【题型】解答题　【知识点】解析几何　【难度】medium
已知双曲线 $C: x^2 - y^2 = 1$，过点 $T(t,0)$ 作直线 $l$ 和曲线 $C$ 交于 $A,B$ 两点。}

(1) 求双曲线 $C$ 的渐近线；

(2) 若 $t = 0$，点 $A$ 在第一象限，$AH \perp x$ 轴，垂足为 $H$，连结 $BH$，求直线 $BH$ 斜率的取值范围；

(3) 过点 $T$ 作另一条直线 $m$，$m$ 和曲线 $C$ 交于 $E,F$ 两点，问是否存在实数 $t$，使得 $\overrightarrow{TE} \cdot \overrightarrow{TF} = 0$ 和 $|AB| = |EF|$ 同时成立。如果成立，求出满足条件的实数 $t$ 的取值集合；如果不存在，说明理由。
【解答】
\noindent \textbf{【详解】}
(1) 解：由曲线 $C: x^2 - y^2 = 1$，
可得曲线 $C$ 的焦点为 $F_1(-\sqrt{2},0)$，$F_2(\sqrt{2},0)$，渐近线方程为 $y = \pm x$。

---

(2) 解：设 $l: y = kx$，$A(x_1,y_1)$，$B(-x_1,-y_1)$，$H(x_1,0)$。
因为双曲线的渐近线为 $y = \pm x$，且点 $A$ 在第一象限，所以 $0 < k < 1$。
从而 $k_{BH} = \frac{-y_1}{-2x_1} = \frac{k}{2}$，
所以 $k_{BH} \in \left(0,\frac{1}{2}\right)$，
即直线 $BH$ 斜率的取值范围为 $\left(0,\frac{1}{2}\right)$。

---

(3) 解：由 $\overrightarrow{TE} \cdot \overrightarrow{TF} = 0$，得 $AB \perp EF$。

当一条直线斜率存在，另一条直线斜率为 $0$ 时，不妨取直线 $l: y = 0$，直线 $m: x = t$，$|t| > 1$。
此时 $|AB| = 2$。
令 $x = t$，则 $t^2 - y^2 = 1$，解得 $y = \pm \sqrt{t^2 - 1}$，
所以 $|EF| = 2\sqrt{t^2 - 1}$。
因为 $|AB| = |EF|$，
所以 $2\sqrt{t^2 - 1} = 2$，解得 $t = \pm \sqrt{2}$。

当两条直线斜率都存在时，不妨设 $l: y = k(x - t)(k \neq 0且k \neq \pm 1)$，
联立 $\begin{cases} y = k(x - t) \\ x^2 - y^2 = 1 \end{cases}$，消去 $y$ 得 $(1 - k^2)x^2 + 2k^2tx - (1 + k^2t^2) = 0$。
设 $A(x_1,y_1)$，$B(x_2,y_2)$，
则 $x_1 + x_2 = -\frac{2k^2t}{1 - k^2}$，$x_1x_2 = -\frac{1 + k^2t^2}{1 - k^2}$，
则 $|AB| = \sqrt{1 + k^2} \cdot \sqrt{(x_1 + x_2)^2 - 4x_1x_2} = \frac{2\sqrt{1 + k^2} \sqrt{(k^2 - 1)k^2 + 1}}{|1 - k^2|}$。

将 $k$ 替换成 $-\frac{1}{k}$，可得 $|EF| = \frac{2\sqrt{k^2 + 1} \sqrt{t^2 - 1 + k^2}}{|k^2 - 1|}$。

由 $|AB| = |EF|$，可得
\[
\frac{2\sqrt{1 + k^2} \sqrt{(k^2 - 1)k^2 + 1}}{|1 - k^2|} = \frac{2\sqrt{k^2 + 1} \sqrt{t^2 - 1 + k^2}}{|k^2 - 1|},
\]
解得 $t^2 = 2$，即 $t = \pm \sqrt{2}$，
此时 $\Delta = 4(k^2t^2 - k^2 + 1) = 4(k^2 + 1) > 0$ 恒成立。

综上所述，$t = \pm \sqrt{2}$，
因此满足条件的集合为 $\{-\sqrt{2},\sqrt{2}\}$。

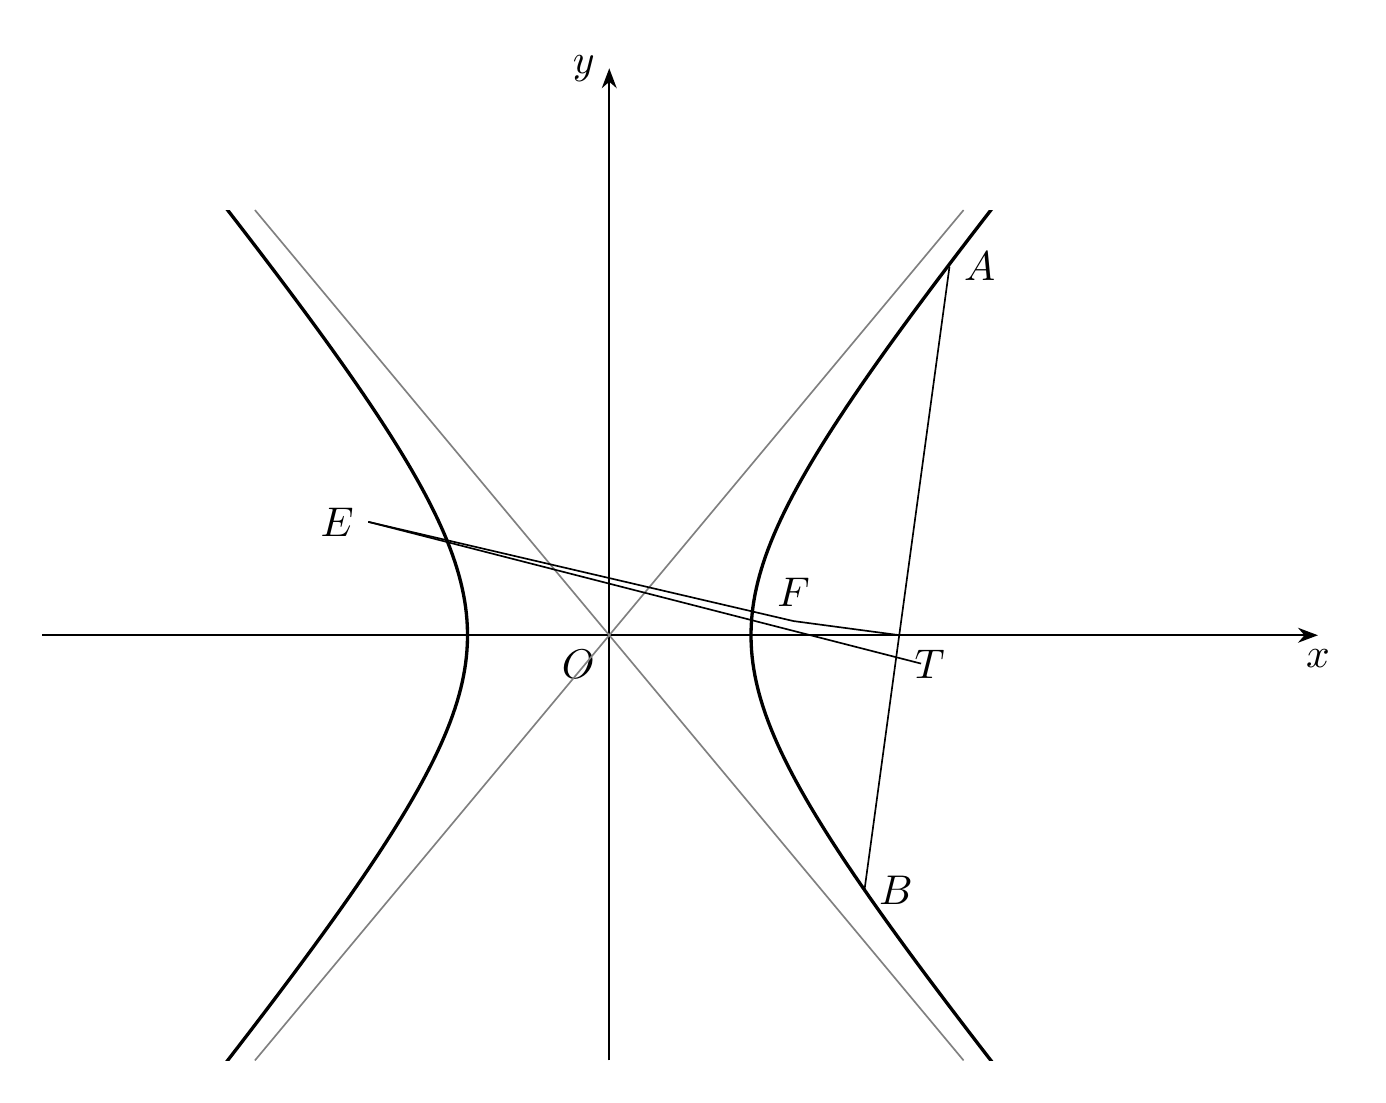